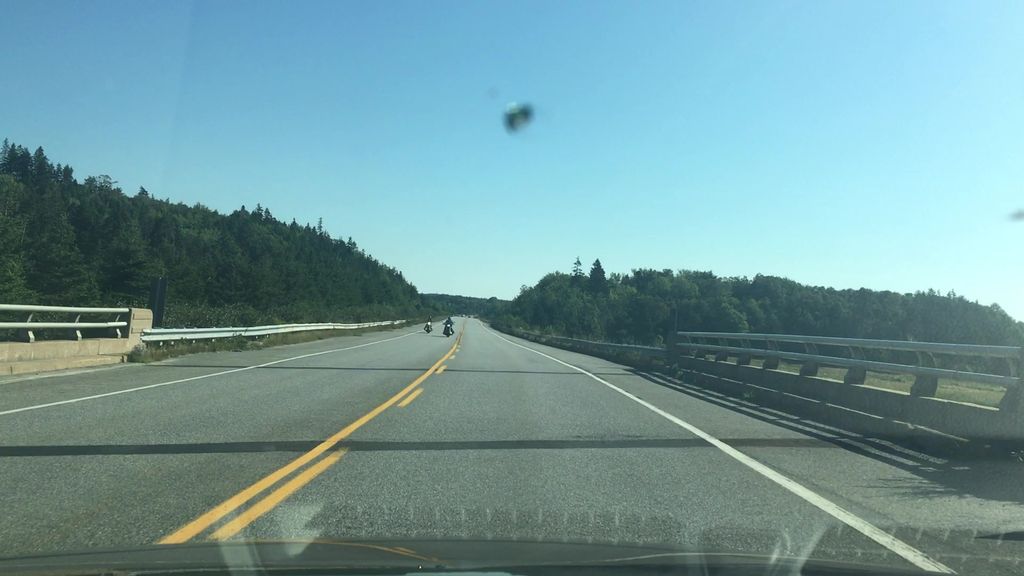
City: halifax